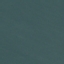
Label: SeaLake